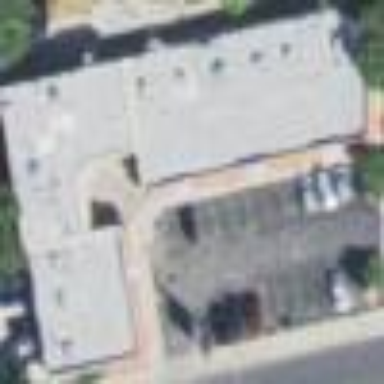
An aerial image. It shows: Retail building.